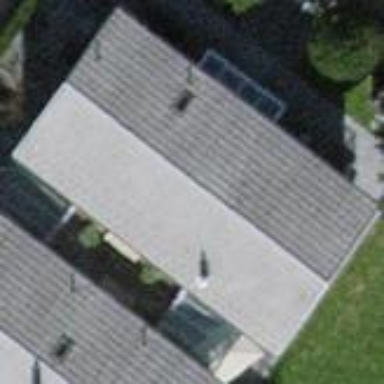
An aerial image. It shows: Terrace building with gabled light grey roof. The building itself is light steel blue in color.